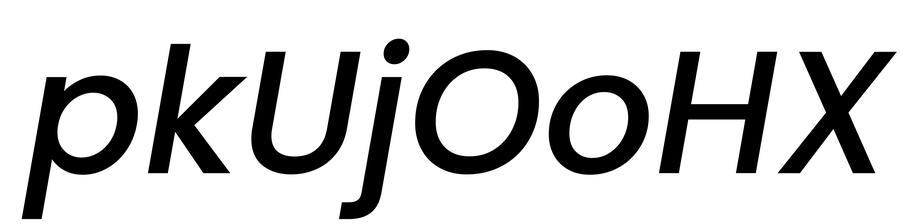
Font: Poppins-MediumItalic